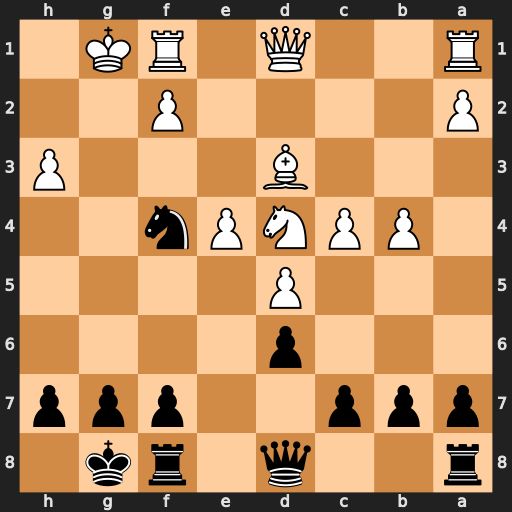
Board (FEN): r2q1rk1/ppp2ppp/3p4/3P4/1PPNPn2/3B3P/P4P2/R2Q1RK1
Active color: b
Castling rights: -
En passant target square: -
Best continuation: Qg5+ Qg4 Nxh3+ Kh2 Qxg4